Aerial crown-view tile of a tropical tree (Barro Colorado Island, Panama), acquired 20250217:
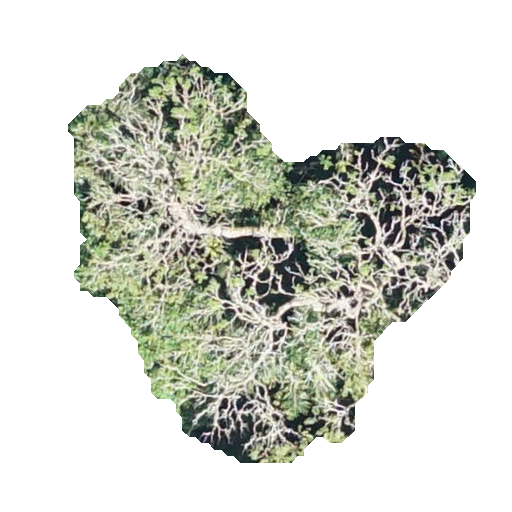
Species: Jacaranda copaia
GBIF accepted scientific name: Jacaranda copaia
Crown area: 150.807 m²